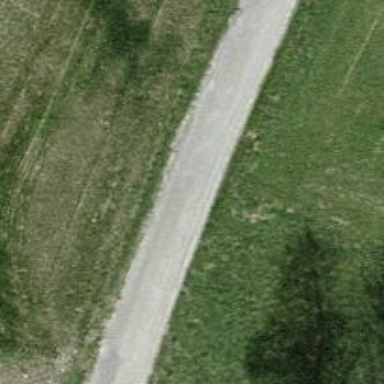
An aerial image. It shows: Paved track with grade 1 surface.